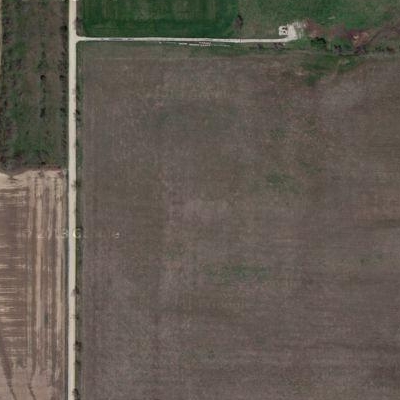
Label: Grass